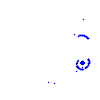
Particle: electron